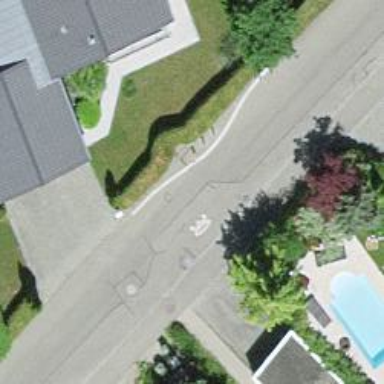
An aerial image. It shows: Road with steps.